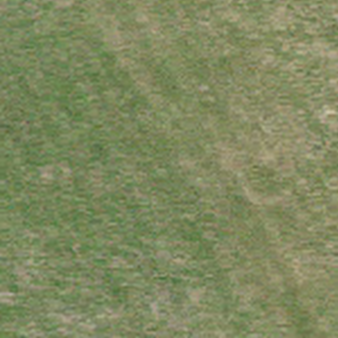
Label: other